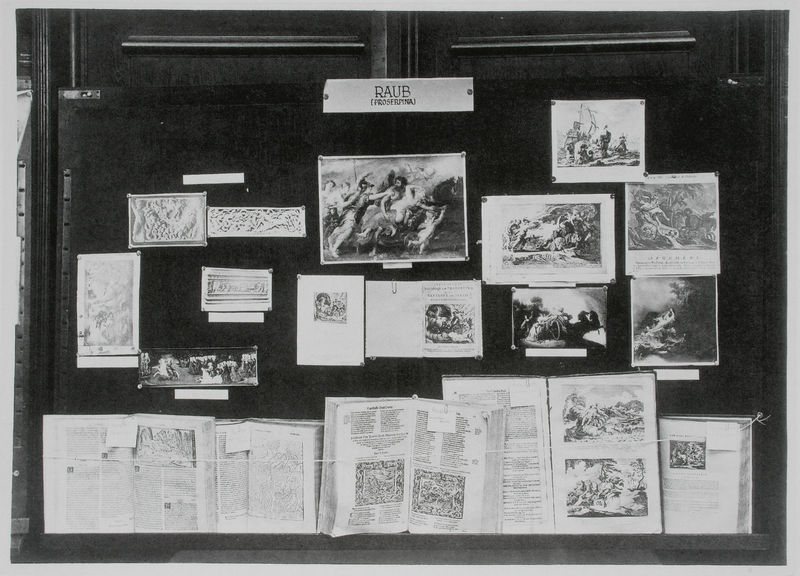
Titel: Der Bilderatlas Mnemosyne - Tafel aus der Ovid-Ausstellung im Lesesaal des Warburg Instituts
Künstler: Aby Warburg
Standort: London
Institution: Warburg Institute ©
Schlagwörter: blätter, gemälde, rubens, weiß, menschen, holz, männer, schaufenster, schwarz, tür, haus, wand, rahmen, relief, schiff, schrift, bilder, bücher, fotos, papier, grafik, graphik, spalten, tafel, deutsch, nägel, foto, fotografie, auslage, buch, zettel, brett, schwarzweiss, stich, titel, illustration, raub, schilder, text, beschriftung, auswahl, kunst, mythologie, vitrine, ausstellung, weß, seiten, scharnier, sammlung, skizzen, aufgeschlagen, buchseiten, fotographie, gedruckt, texte, foro, schaukasten, abbildungen, drucke, wissenschaft, bildchen, notiz, notizen, pathosformel, ikonographie, atlas, illustrationen, grafiken, thema, photos, proserpina, erinnerungen, sabinerinnen, büroklammer, warburg, kopien, sortiert, aby warburg, aby, mnemosyne, holzleiste, klavierband, pinnwand, reproduktionen, reissnägel, pin, ns, konvolut, prosepina, raub proserpina